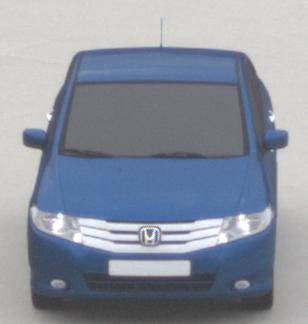
Make: Honda
Model: City
Detailed model: Gen. 6
Model produced from: 2008
Model produced until: 2013
Doors: 4
Color: blue
Road condition: dry road
Daytime: morning or afternoon
Contrast: low contrast